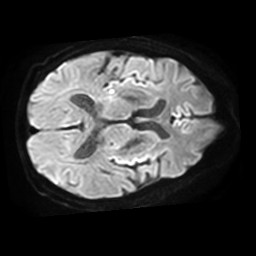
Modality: TRACE
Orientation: axial
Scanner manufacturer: philips
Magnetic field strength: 3 T
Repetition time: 4.654 s
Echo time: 0.07459 s